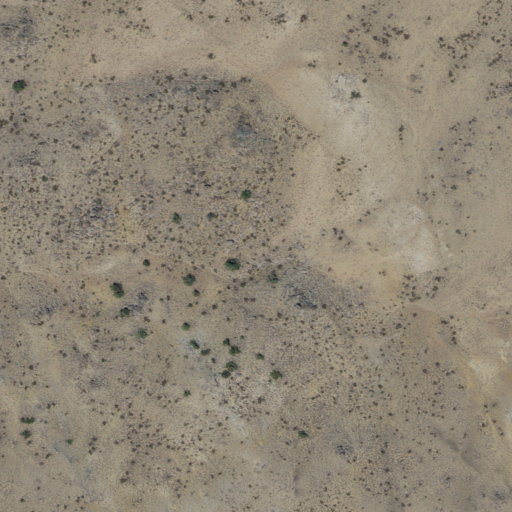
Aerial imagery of ridge(s) in California named Blind Spring Hill containing only shrub